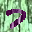
Label: 7